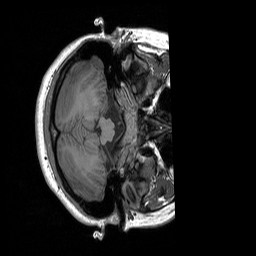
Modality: T1w
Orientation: axial
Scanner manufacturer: siemens
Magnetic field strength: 3 T
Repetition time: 1.76 s
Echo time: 0.0022 s